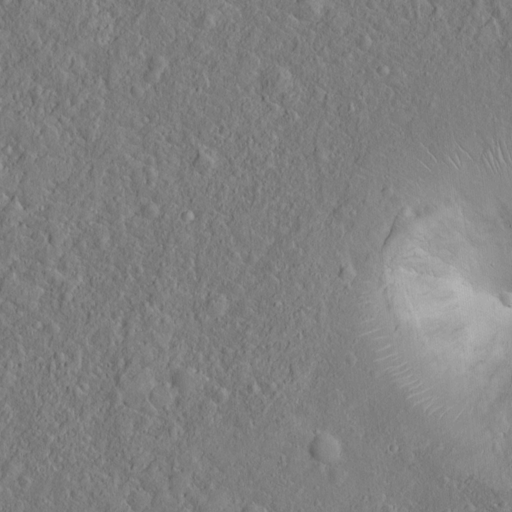
Objects detected: cone